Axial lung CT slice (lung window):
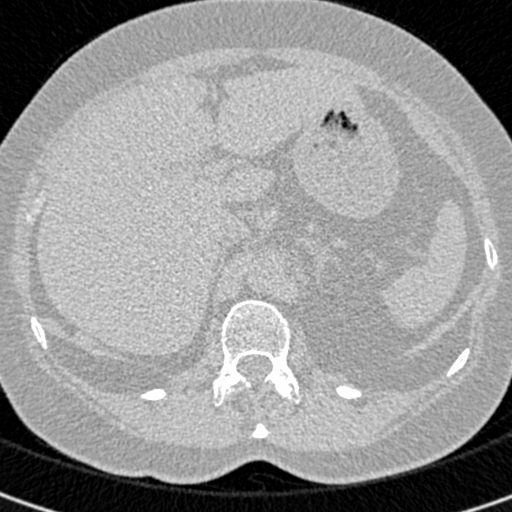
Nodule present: no